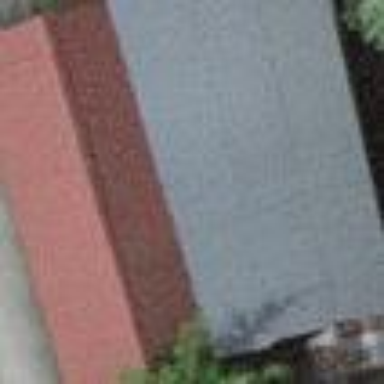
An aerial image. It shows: Barn.